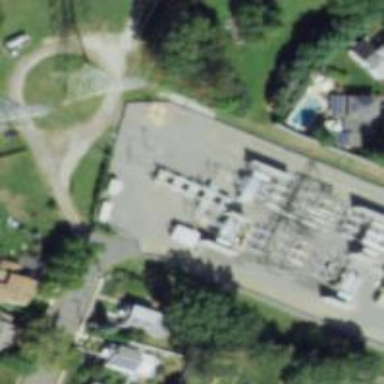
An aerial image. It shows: Power substation with transmission level designation. It is enclosed by fence.